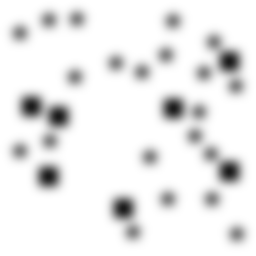
Squares: 7
Triangles: 0
Stars: 21
Total shapes: 28